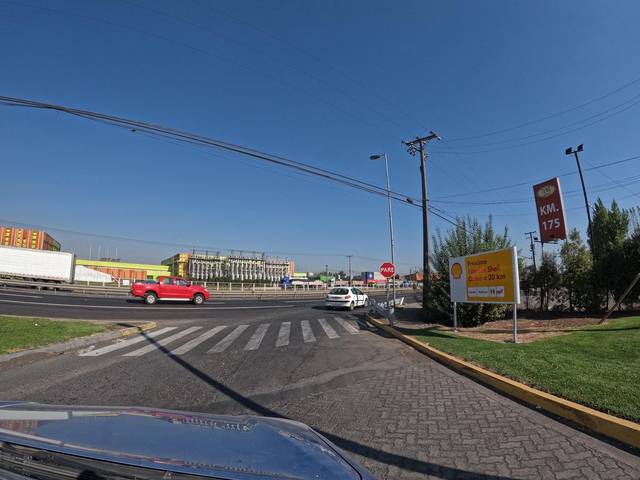
Region: Chile
Coordinates: -34.877, -71.144